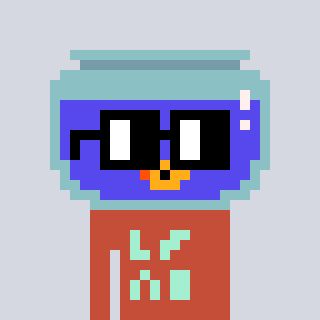
a pixel art character with square black glasses, a goldfish-shaped head and a rust-colored body on a cool background